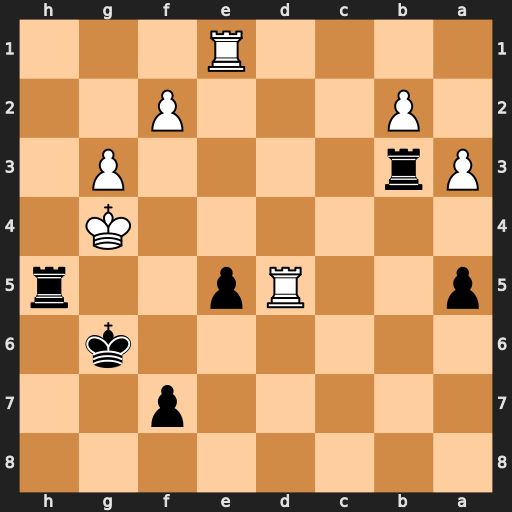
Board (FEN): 8/5p2/6k1/p2Rp2r/6K1/Pr4P1/1P3P2/4R3
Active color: b
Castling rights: -
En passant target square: -
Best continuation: f5#